Interaction volume radius: 5 \u00c5
Interaction volume height: 10 \u00c5
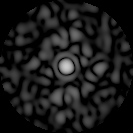
Disorder parameter: 0.8567